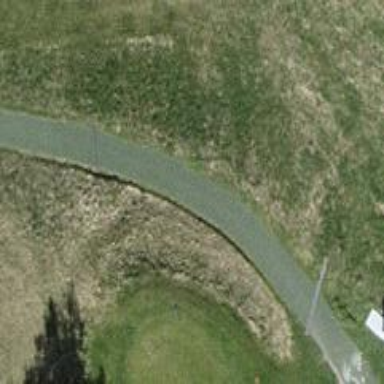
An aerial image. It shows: Path for both road and golf.